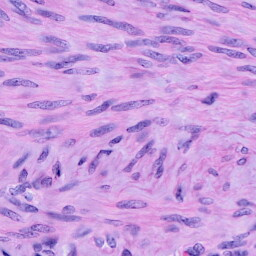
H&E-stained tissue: Cervix